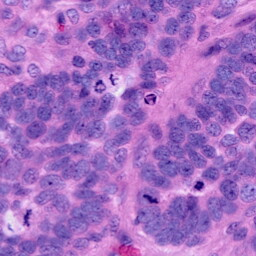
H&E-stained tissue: Ovarian